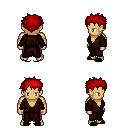
a pixel art fantasy rpg character, male body template, human, tanned skin, brown robe, magenta pants, red bedhead hairstyle, black slippers, four views (front, back, left, right), 2x2 character sprite sheet, small pixel art, hard edges, no anti-aliasing